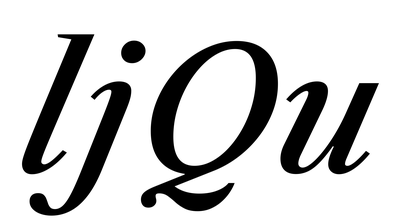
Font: LibreCaslonText-Italic_Medium_Italic